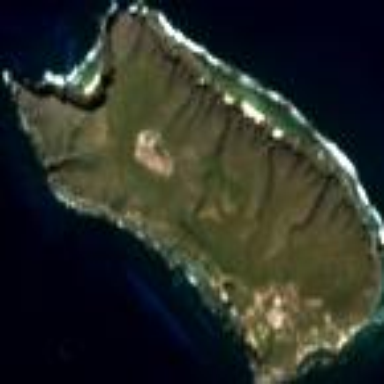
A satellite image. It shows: Island with coastline. The land is covered with scrub vegetation.